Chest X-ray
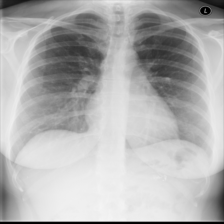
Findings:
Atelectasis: negative
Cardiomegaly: negative
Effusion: negative
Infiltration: negative
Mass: negative
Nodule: negative
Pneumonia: negative
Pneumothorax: negative
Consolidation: negative
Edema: negative
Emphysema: negative
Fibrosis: negative
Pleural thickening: negative
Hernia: negative